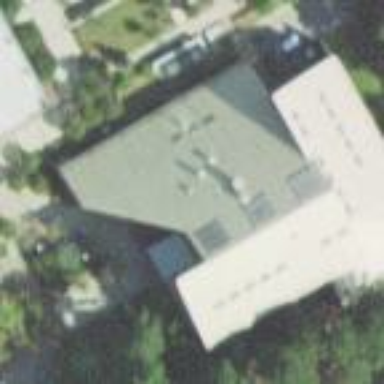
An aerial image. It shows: Building that serves as library.